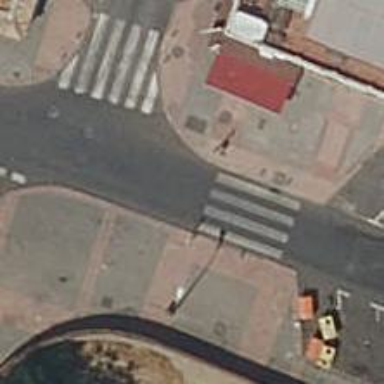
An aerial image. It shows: Marked crossing on the road.